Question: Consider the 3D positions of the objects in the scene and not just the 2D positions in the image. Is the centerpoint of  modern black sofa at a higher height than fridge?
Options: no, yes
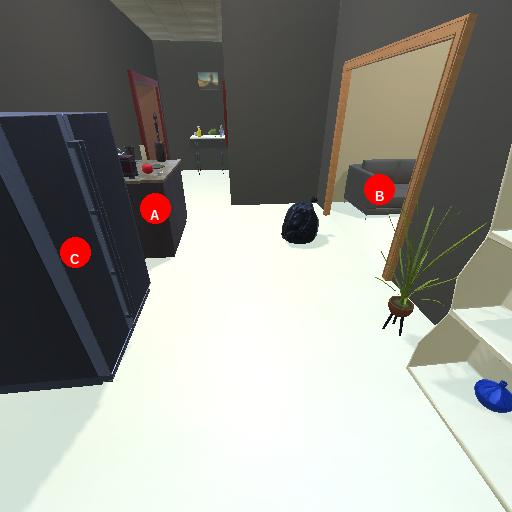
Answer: no